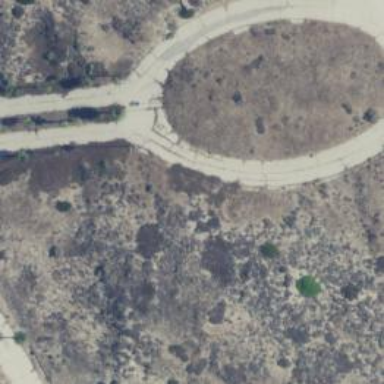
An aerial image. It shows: Track road.